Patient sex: M
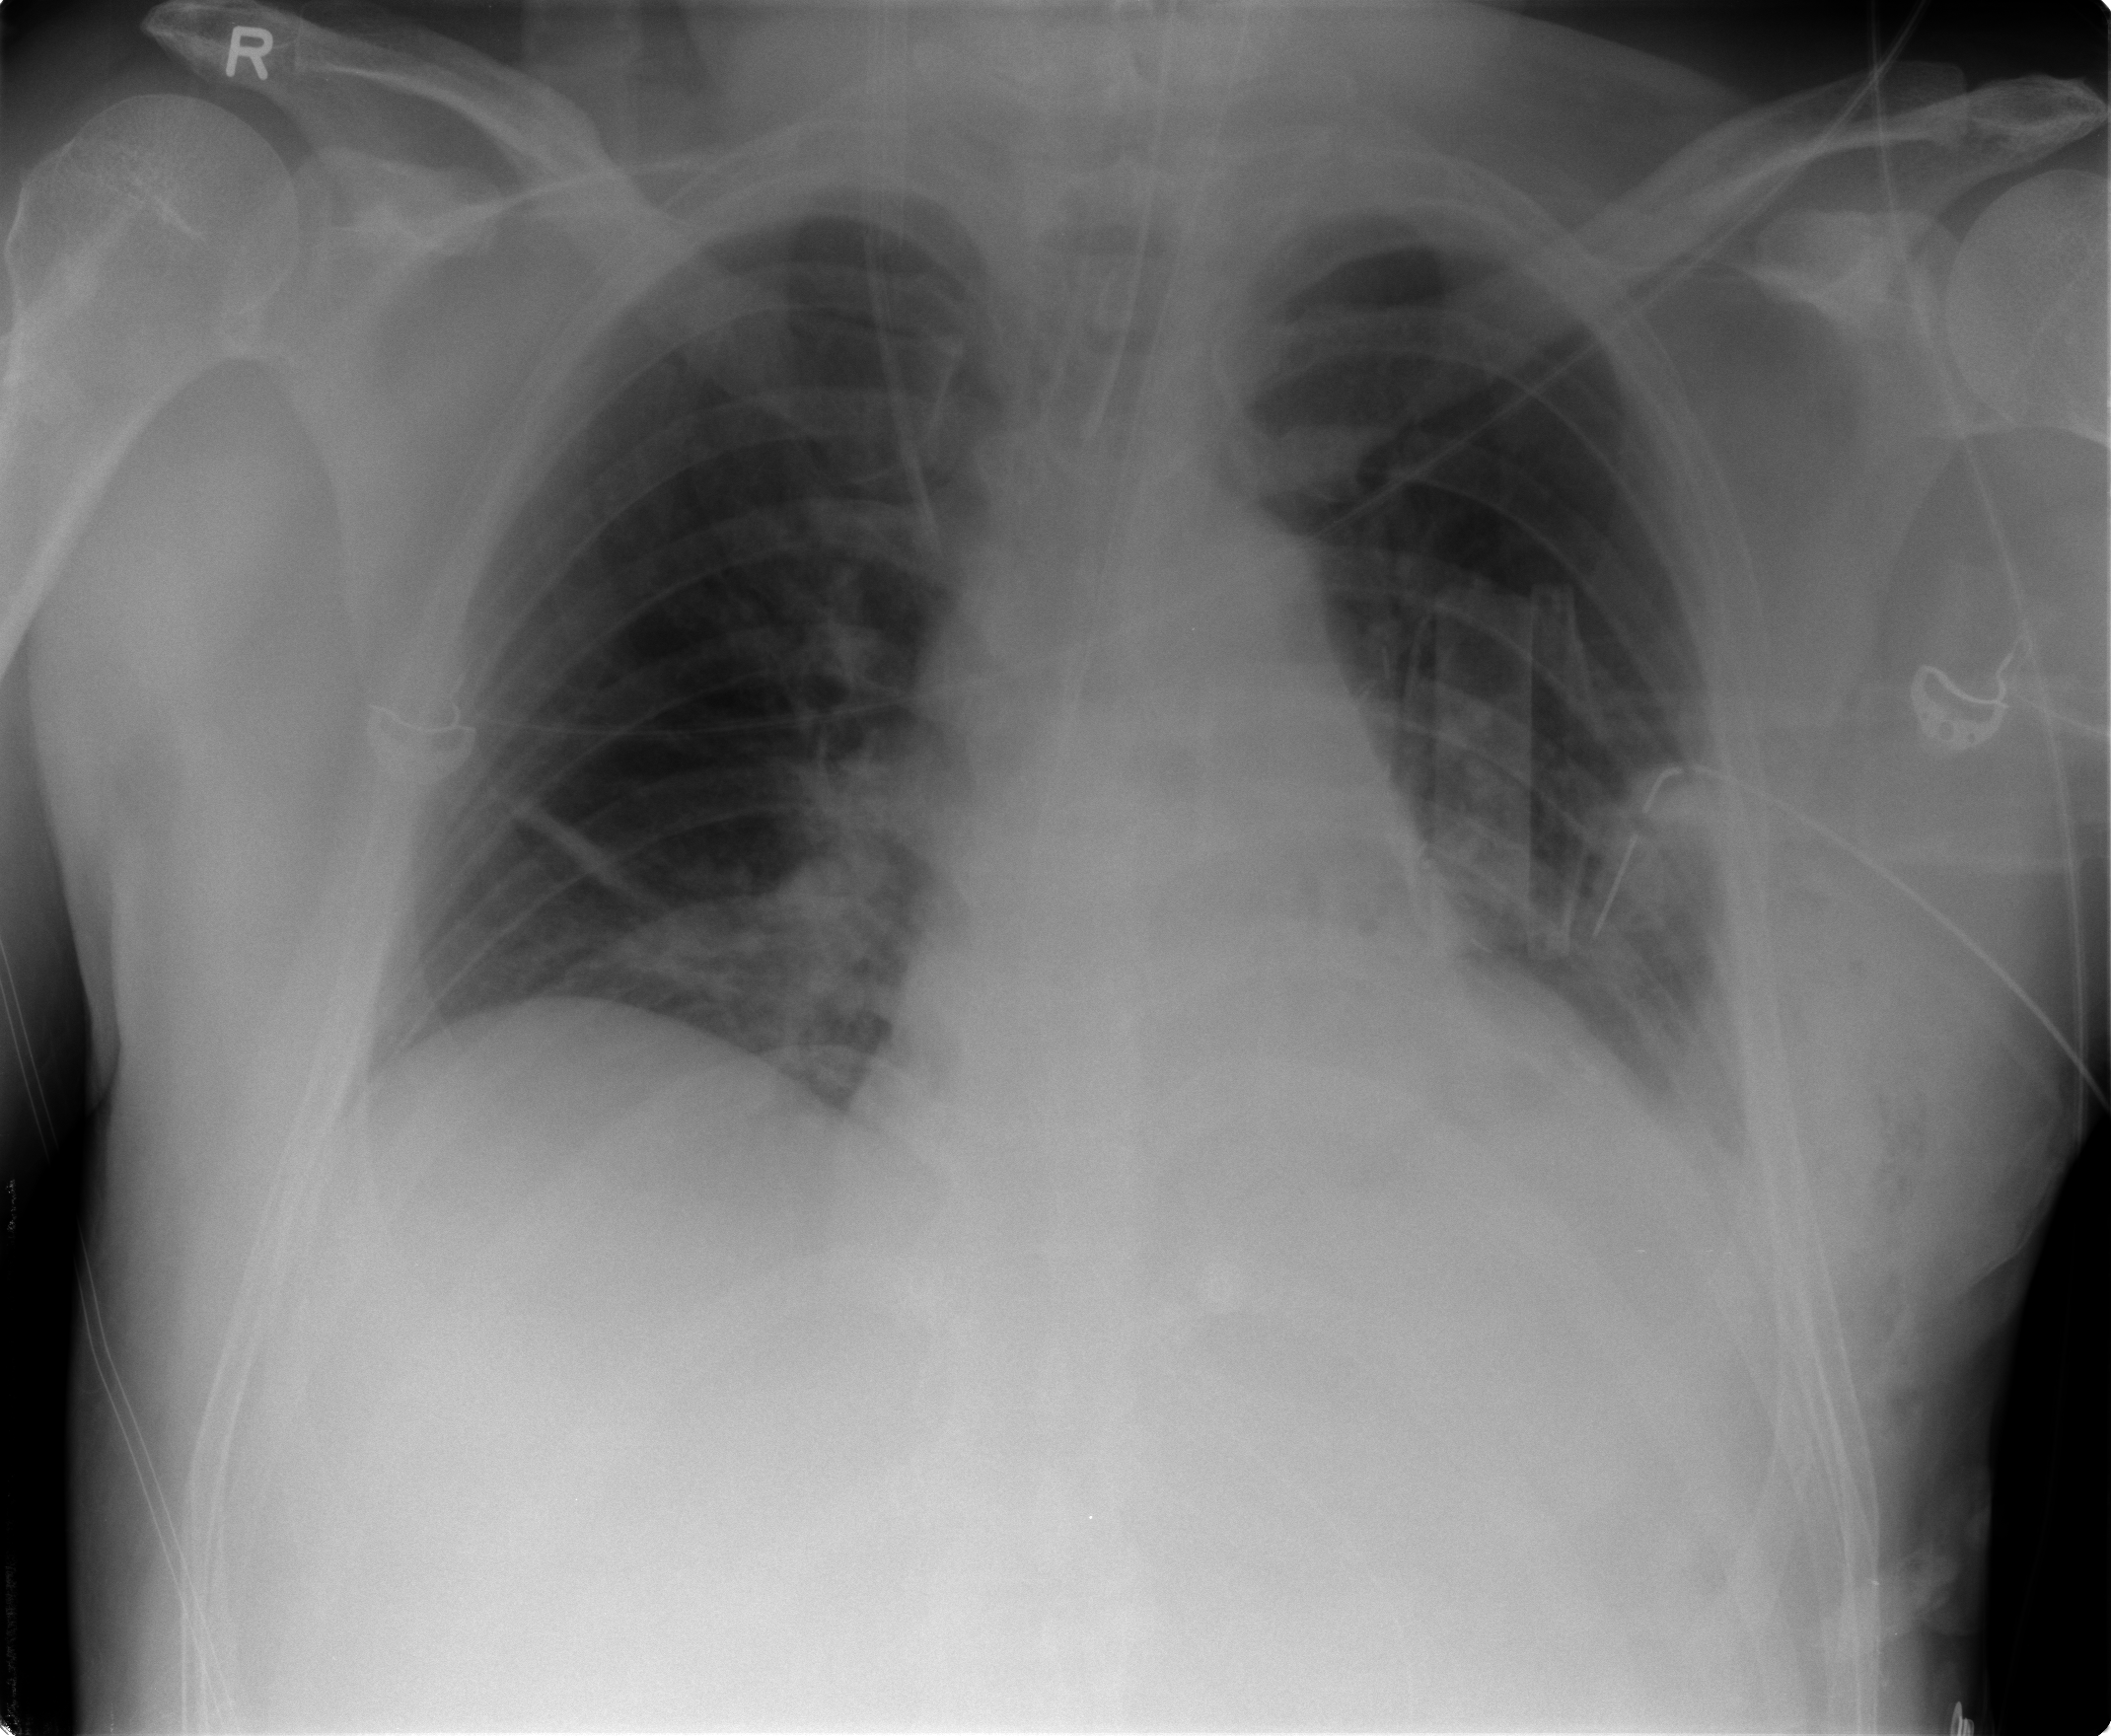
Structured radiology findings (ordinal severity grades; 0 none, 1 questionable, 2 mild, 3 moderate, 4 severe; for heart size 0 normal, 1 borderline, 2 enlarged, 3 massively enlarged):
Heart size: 2
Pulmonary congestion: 0
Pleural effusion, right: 0
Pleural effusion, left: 1
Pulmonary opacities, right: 0
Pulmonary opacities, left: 0
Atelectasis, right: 2
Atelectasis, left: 2